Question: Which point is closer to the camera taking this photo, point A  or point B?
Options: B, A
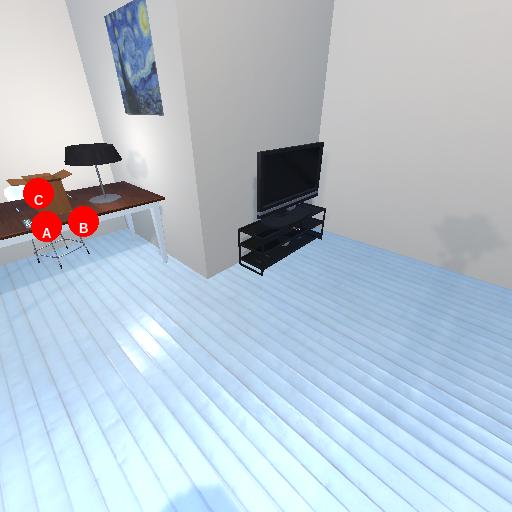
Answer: B